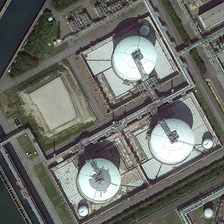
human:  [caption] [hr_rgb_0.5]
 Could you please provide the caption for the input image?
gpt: three large white storage tanks and some green trees are near a river .

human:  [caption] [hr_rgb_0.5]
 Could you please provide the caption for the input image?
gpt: three large white storage tanks and some green trees are near a river .

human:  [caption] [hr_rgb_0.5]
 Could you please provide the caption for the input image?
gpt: three large white storage tanks and some green trees are near a river .

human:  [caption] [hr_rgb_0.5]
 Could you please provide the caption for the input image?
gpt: three large white storage tanks and some green trees are near a river .

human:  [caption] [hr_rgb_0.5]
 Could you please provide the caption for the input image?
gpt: three large white storage tanks and some green trees are near a river .